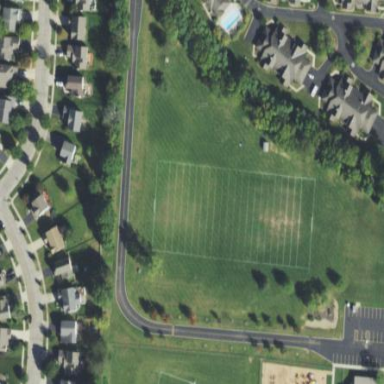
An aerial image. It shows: American football pitch.